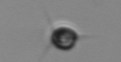
Label: Acanthoica_quattrospina